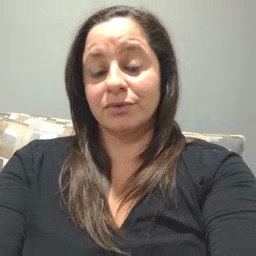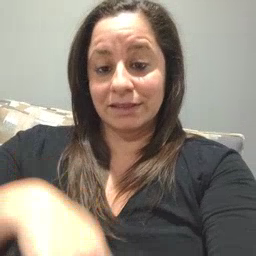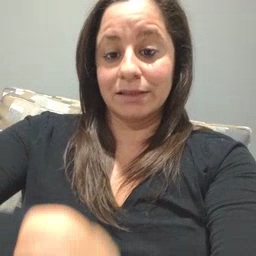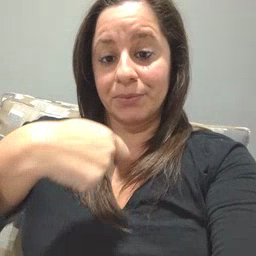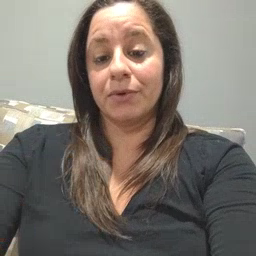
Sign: zipper